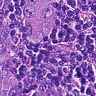
Metastatic tissue present: yes